Question: this is my code:
'''
SharedPreferences settings=getSharedPreferences("setting",0);
SharedPreferences.Editor editor=settings.edit();
editor.putString("e-mail",email);
editor.putString("password",password);
editor.commit();
'''
this is my snapshot of applicaton project file tree:

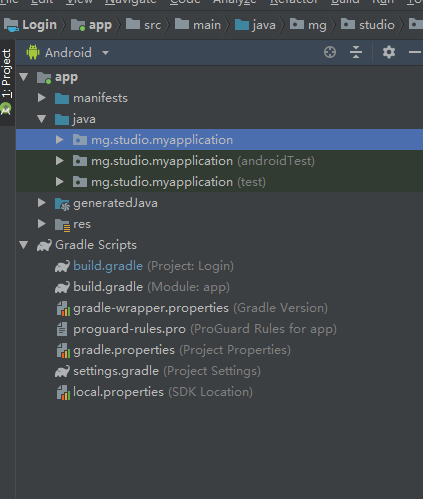
Answer: Usually, there's an option on the bottom right corner of android studio called Device File Explorer. If you have an emulator running or a device connected you can see the data there. You can find the xml for shared preferences under the following path: 'data/data/com.your.application.package/shared_prefs'
Note: if you open the file, it won't update dynamically while you're making changes through your app, you have to close it and refresh it before you can see your changes take effect